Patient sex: M
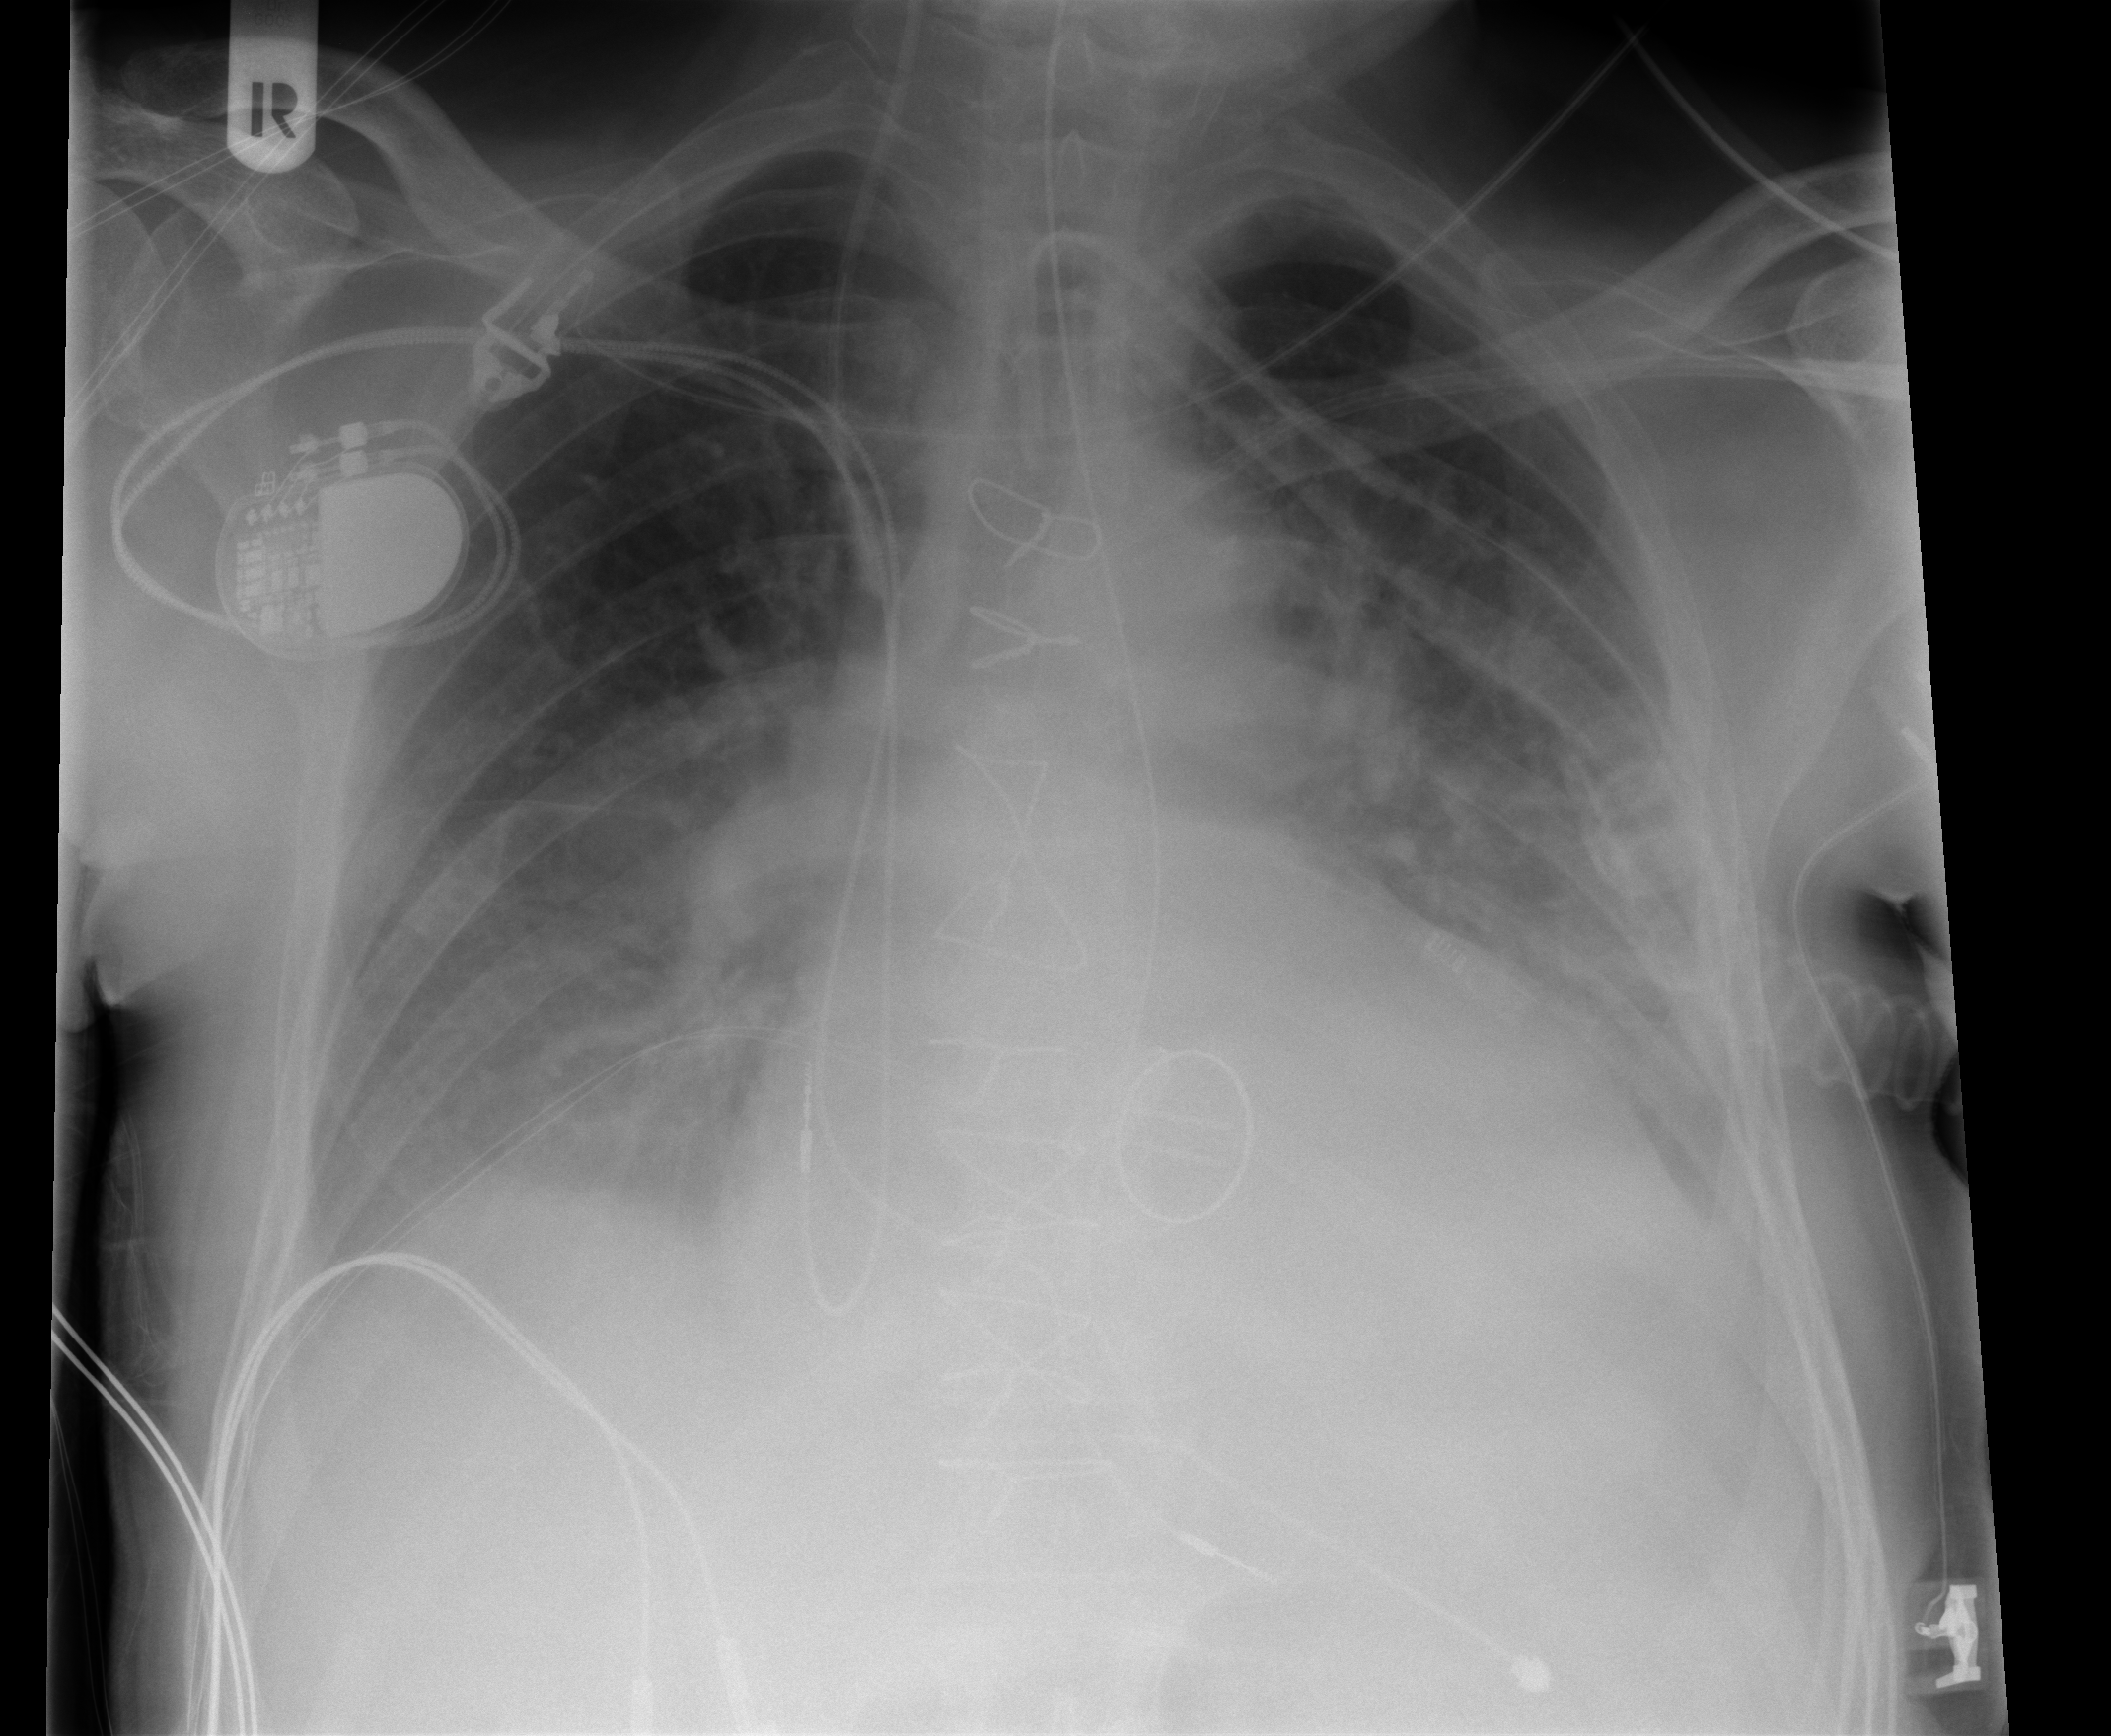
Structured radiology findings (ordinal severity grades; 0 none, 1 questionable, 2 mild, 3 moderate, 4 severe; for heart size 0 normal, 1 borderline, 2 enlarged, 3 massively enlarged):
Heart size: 2
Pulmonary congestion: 2
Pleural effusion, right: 2
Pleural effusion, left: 2
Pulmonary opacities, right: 0
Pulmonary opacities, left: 0
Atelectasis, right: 2
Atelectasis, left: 2